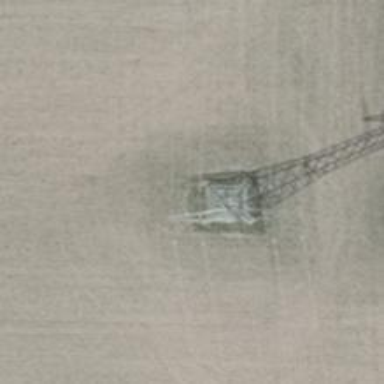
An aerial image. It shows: Power tower.